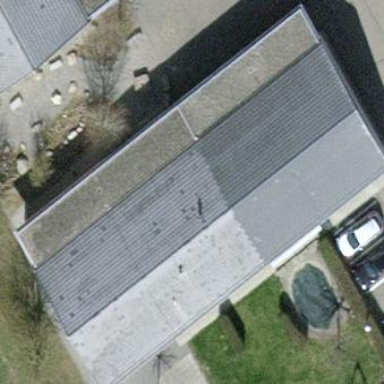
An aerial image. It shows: School building.